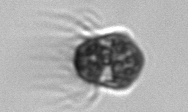
Label: Mesodinium